Question: I use the MVC programming model. I am running into a problem using Unity's hierarchy inspector. Say I have a Controller script: C_CardDrag. Now, because this drags a UI item thats nested several layers deep, it won't be readily apparenty that this C_CardDrag script is attached to an icon within in the card, and NOT the root object. You see what I mean in the image below (the blue highlight is where the C_Drag needs to be attached, NOT the top level object, otherwise the whole thing gets dragged when I only want the icon in the middle dragged).

I feel that it can be VERY confusing to design and name classes when they need to appear on nested objects.
Do you have any design practices I can follow to make script names clearer to where they are attached?
For example say I have a Tree object, and it has several brances. And lets say I have a C_Tree script, and a C_Branch script. How would you handle making it clear that C_Tree goes on a Tree, a TOP level object, where as C_Branch goes on a nested UI object?
Update:
Found a good resource here: <URL>
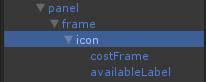
Answer: Like any software that is being developed, you should only apply the appropriate Architectural and Design patterns that fit that project.
For example:
I was building a game that would be used for different devices. Although Unity lets you switch from Android to iOS seemingly easy. This game could be played completely differently on different devices, so I wen't with MVC.
Another game was built around Peer to Peer.
So overall you have a lot of options.
The way you can organize your files is by folders in the 'Project' section of the Editor. I like to use something like this:

You will notice the Model is not in the Hierarchy. I don't use MonoBehaviours for models. In some cases, even the Controller could be non-MonoBehaviour code. That is why I prefer to have all the organization happen in the 'Project' not the 'Hierarchy'.